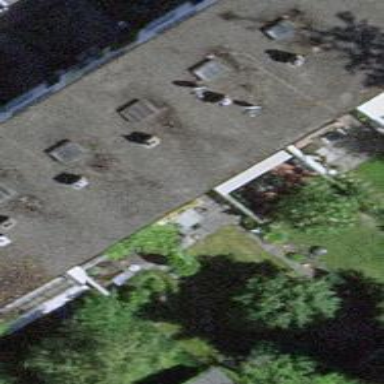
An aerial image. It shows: Terrace building.